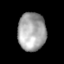
Tissue: lung
Cell type: Epithelial cells
Senescence score: 0.2353
Nuclear area (px): 1036
Mean DAPI intensity: 167.079